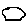
Label: hexagon